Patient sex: M
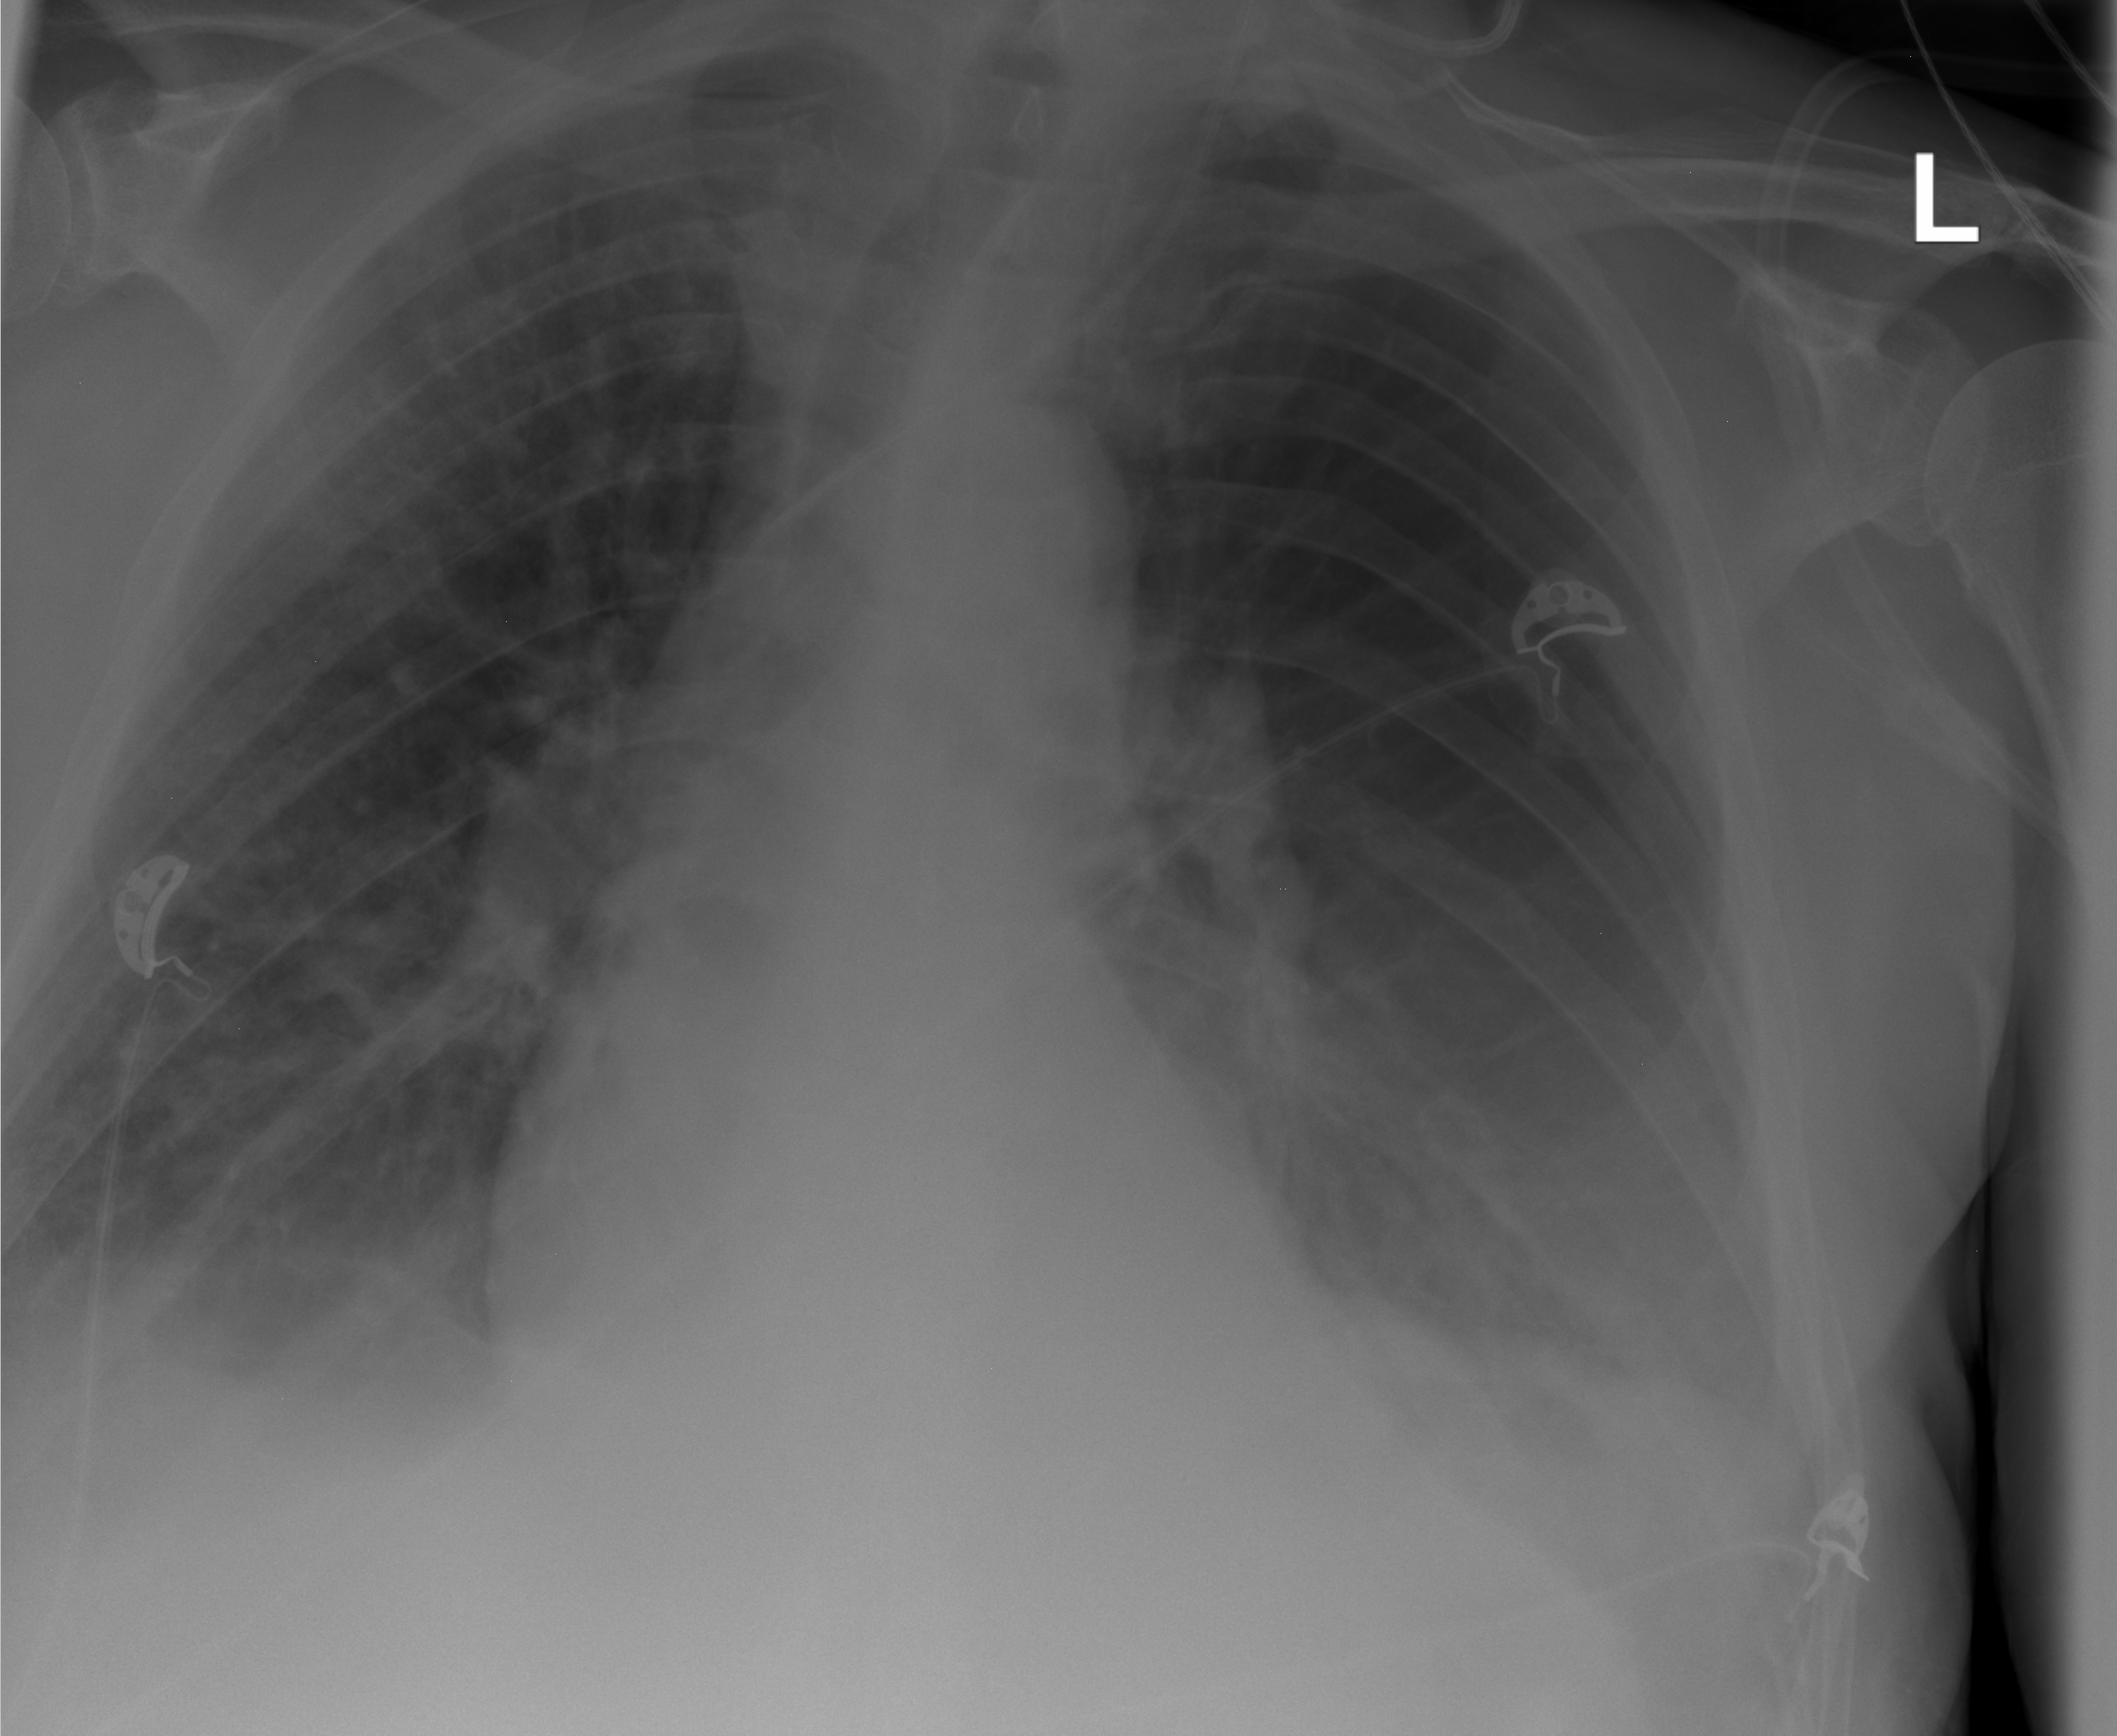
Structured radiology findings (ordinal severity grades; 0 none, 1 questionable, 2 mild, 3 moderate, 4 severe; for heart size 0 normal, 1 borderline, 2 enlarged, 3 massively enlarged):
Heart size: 0
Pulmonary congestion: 2
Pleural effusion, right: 2
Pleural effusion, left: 2
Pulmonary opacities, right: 0
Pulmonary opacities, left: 0
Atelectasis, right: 0
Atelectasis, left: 0